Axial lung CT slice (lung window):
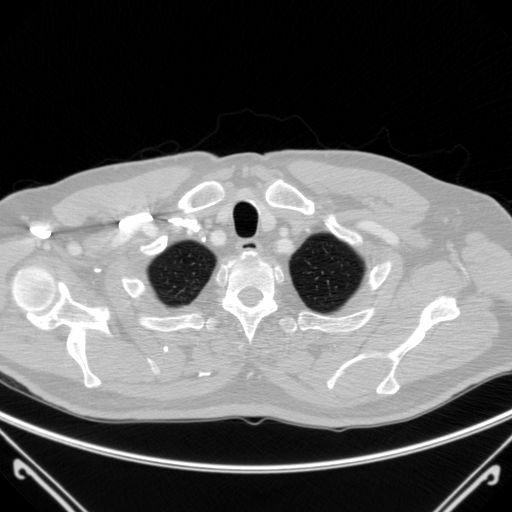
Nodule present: no